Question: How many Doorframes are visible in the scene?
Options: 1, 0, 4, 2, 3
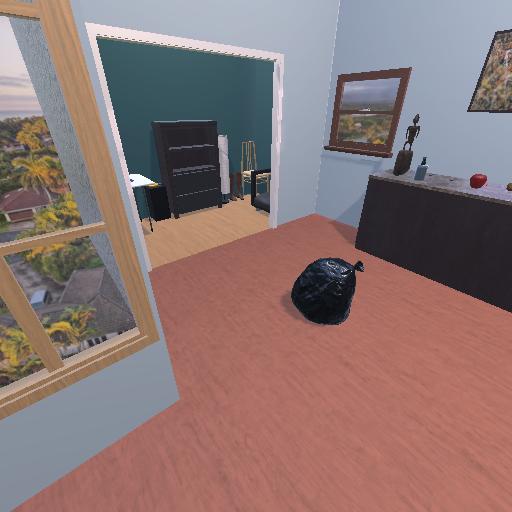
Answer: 1